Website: apple
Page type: delivery-shipping
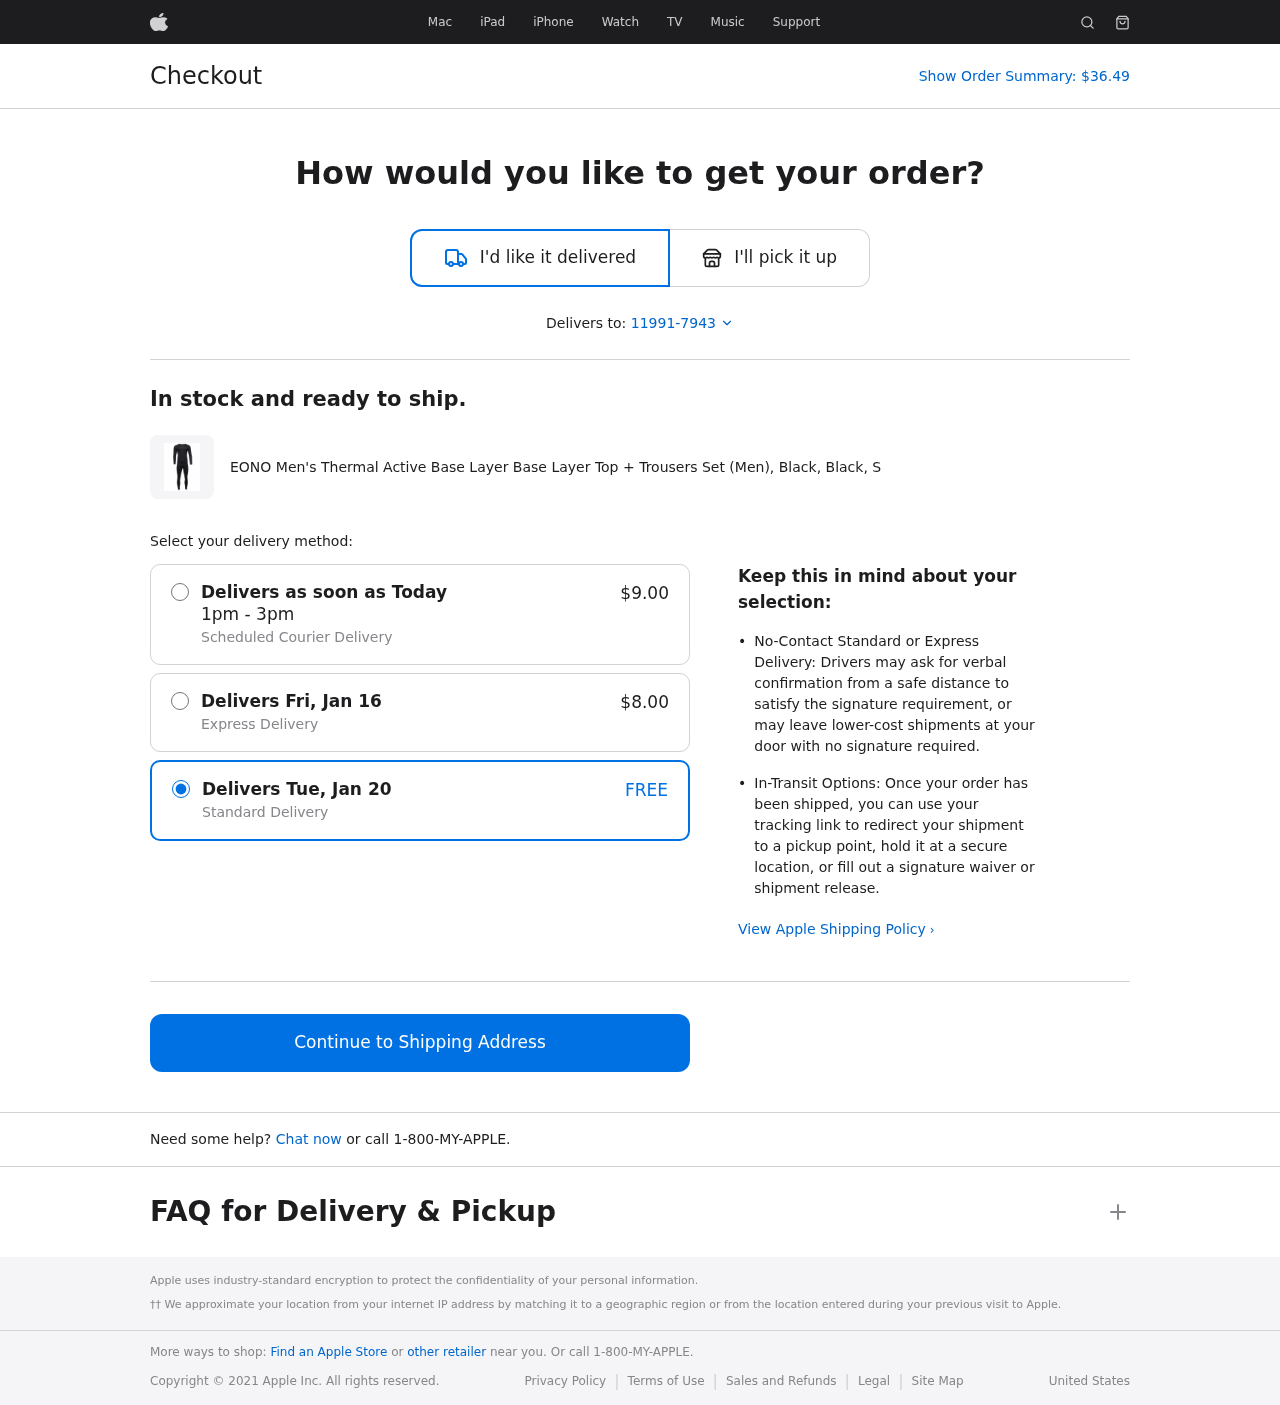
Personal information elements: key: PII_POSTCODE_FULL
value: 11991-7943
Product elements: key: PRODUCT1_NAME
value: EONO Men's Thermal Active Base Layer Base Layer Top + Trousers Set (Men), Black, Black, S
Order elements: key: ORDER_TOTAL
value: $36.49
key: ORDER_SHIPPING_DATE
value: Today
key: ORDER_SAMEDAY_SHIPPING_COST
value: $9.00
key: ORDER_EXPRESS_DATE
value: Fri, Jan 16
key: ORDER_EXPRESS_SHIPPING_COST
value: $8.00
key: ORDER_DELIVERY_DATE
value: Tue, Jan 20
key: ORDER_SHIPPING_COST
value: FREE